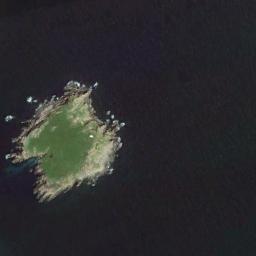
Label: island